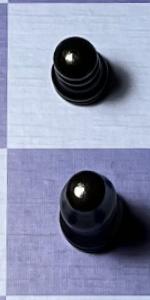
Label: Bishop_Black